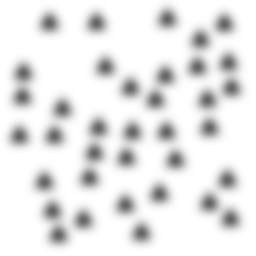
Squares: 0
Triangles: 36
Stars: 0
Total shapes: 36